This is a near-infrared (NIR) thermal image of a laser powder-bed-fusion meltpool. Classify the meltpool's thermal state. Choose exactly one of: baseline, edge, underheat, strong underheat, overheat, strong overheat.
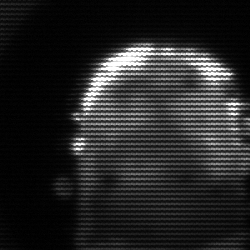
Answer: baseline